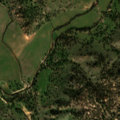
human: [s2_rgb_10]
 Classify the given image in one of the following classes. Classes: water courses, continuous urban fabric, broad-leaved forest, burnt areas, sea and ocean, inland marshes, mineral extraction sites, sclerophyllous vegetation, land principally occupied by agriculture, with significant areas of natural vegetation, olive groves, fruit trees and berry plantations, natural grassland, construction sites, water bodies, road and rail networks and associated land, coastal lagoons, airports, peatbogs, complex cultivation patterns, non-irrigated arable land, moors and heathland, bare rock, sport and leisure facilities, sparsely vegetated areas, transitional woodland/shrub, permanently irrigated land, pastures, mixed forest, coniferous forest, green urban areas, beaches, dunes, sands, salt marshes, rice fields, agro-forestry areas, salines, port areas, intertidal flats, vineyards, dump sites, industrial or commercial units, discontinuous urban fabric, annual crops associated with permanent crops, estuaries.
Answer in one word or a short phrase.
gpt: non-irrigated arable land, permanently irrigated land, agro-forestry areas, broad-leaved forest, mixed forest